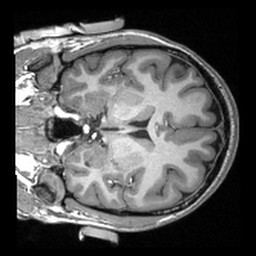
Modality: T1w
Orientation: coronal
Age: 25
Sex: female
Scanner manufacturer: siemens
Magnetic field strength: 3 T
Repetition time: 2.3 s
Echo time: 0.00308 s